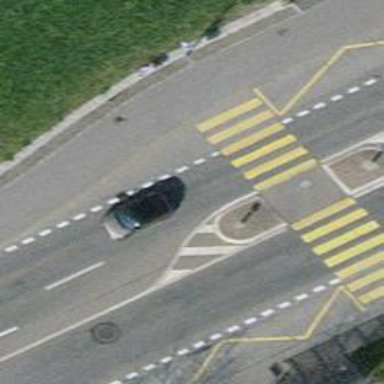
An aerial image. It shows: Bus stop with designated public transport stop position.